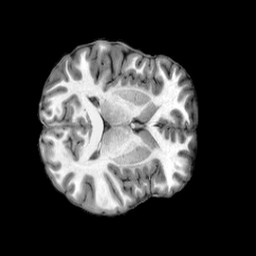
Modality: T1w
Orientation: axial
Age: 20
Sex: female
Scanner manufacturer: siemens
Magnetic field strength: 3 T
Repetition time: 2.5 s
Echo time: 0.00222 s